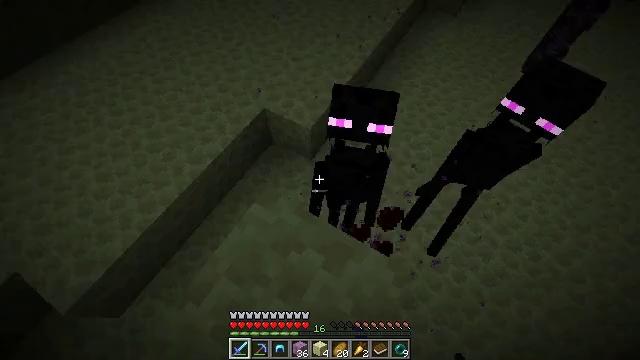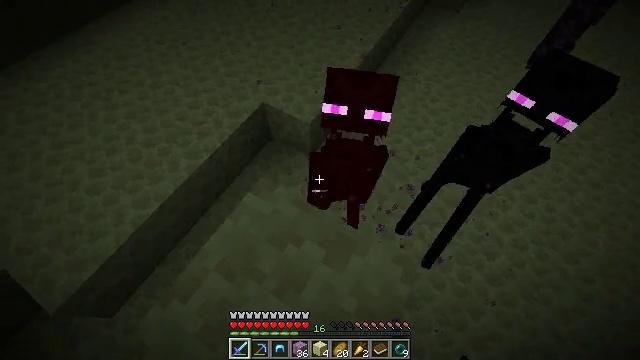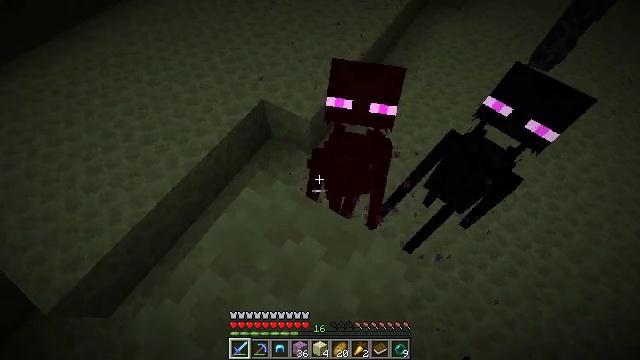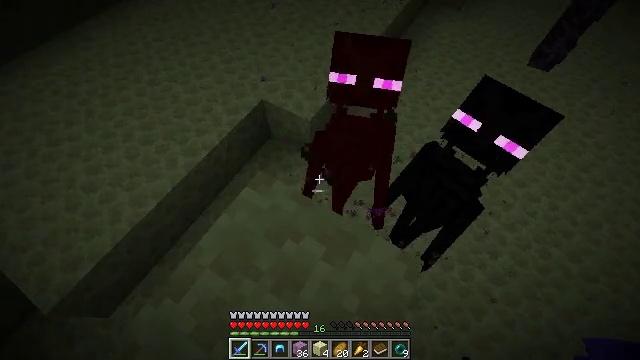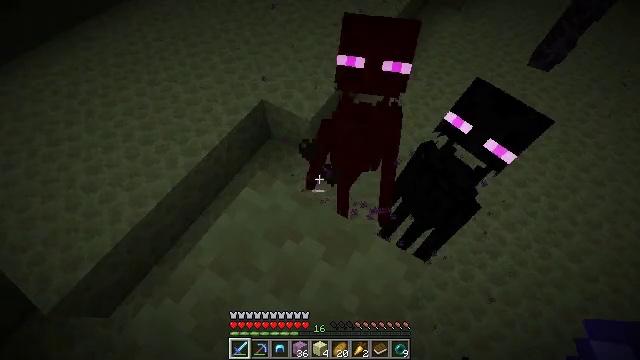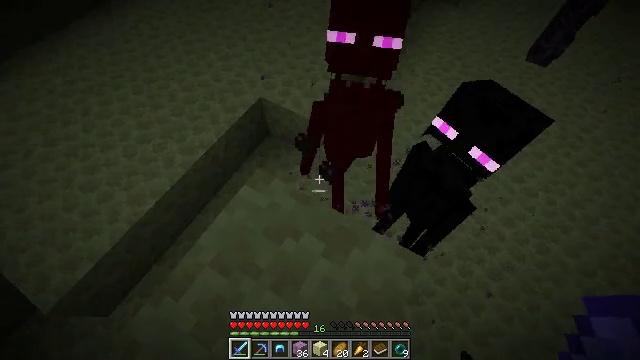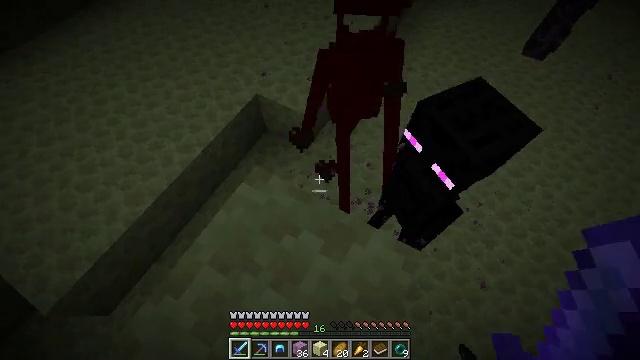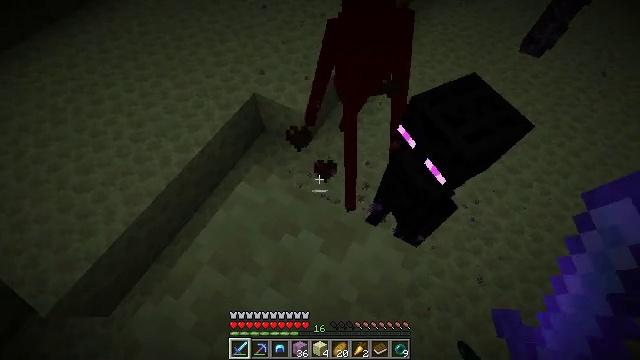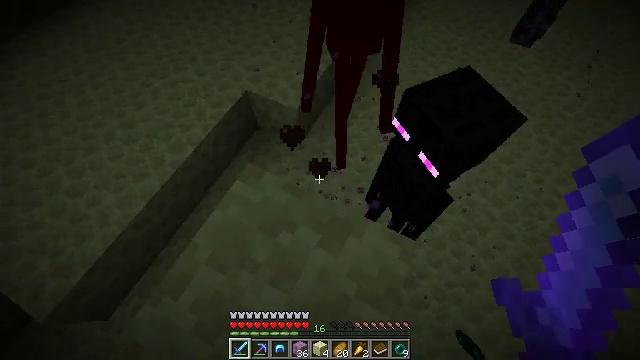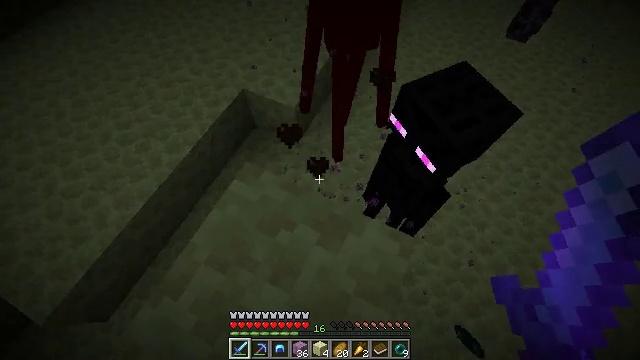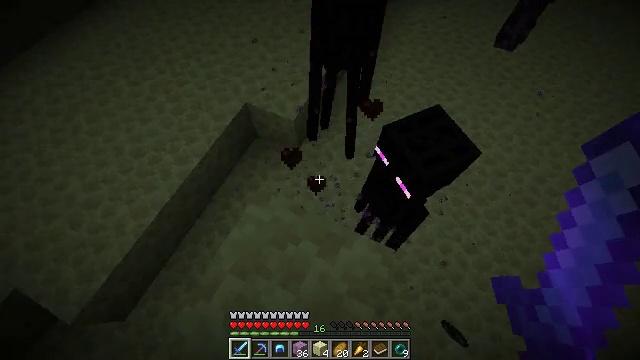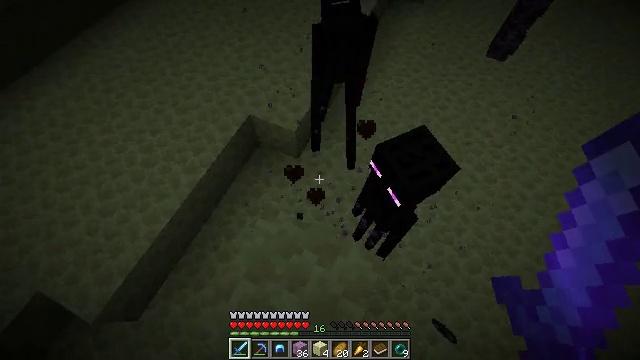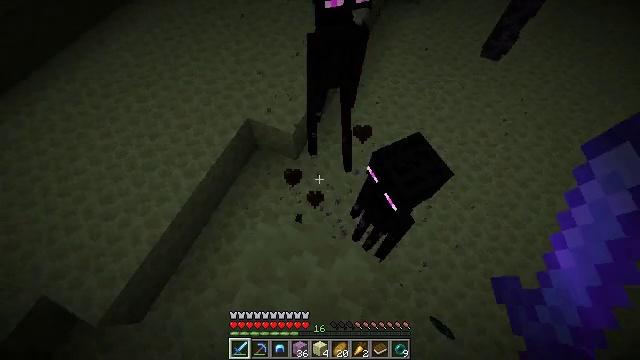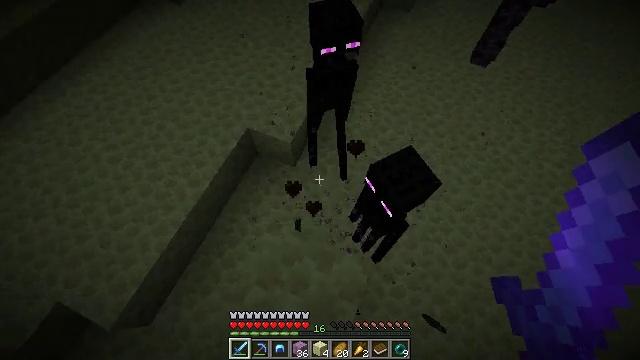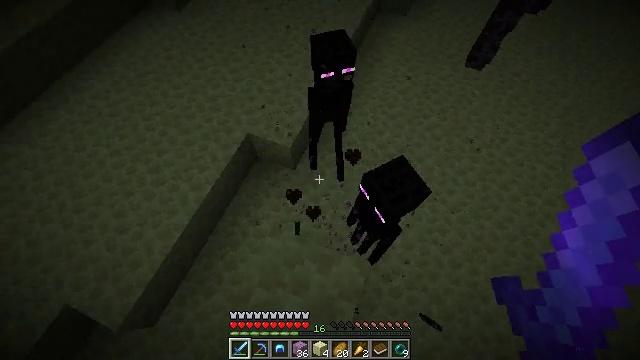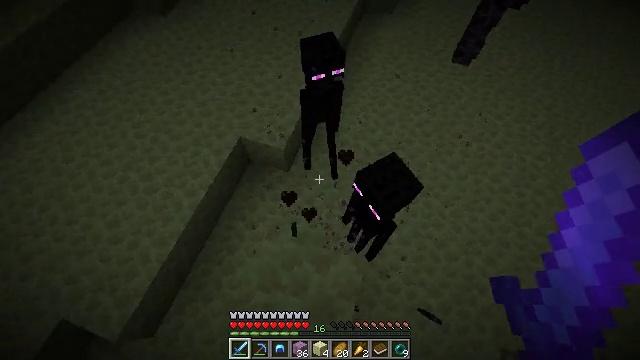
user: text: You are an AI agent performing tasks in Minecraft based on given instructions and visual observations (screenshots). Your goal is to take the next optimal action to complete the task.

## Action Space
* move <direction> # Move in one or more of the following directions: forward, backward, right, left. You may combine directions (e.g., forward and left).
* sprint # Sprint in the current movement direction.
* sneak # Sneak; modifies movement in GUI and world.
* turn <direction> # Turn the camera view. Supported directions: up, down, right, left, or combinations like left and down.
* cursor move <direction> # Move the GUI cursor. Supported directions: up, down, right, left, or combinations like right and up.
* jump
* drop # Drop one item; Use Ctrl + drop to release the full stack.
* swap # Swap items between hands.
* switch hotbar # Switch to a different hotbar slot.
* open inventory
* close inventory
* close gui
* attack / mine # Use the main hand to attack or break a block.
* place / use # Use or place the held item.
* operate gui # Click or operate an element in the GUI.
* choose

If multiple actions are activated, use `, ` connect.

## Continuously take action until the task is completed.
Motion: motion action
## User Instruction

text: Defeat an enderman.
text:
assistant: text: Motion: sneak
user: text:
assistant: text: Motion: sneak
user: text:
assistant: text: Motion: sneak
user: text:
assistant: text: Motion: sneak
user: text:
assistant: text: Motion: sneak
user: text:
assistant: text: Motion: sneak
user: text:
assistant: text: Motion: sneak
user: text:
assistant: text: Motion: sneak, turn right
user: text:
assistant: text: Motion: sneak
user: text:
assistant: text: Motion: sneak, jump
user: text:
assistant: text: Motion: sneak, jump
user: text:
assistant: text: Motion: sneak, jump
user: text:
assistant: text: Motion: sneak, turn right, jump
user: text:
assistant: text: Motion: sneak, jump
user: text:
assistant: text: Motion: sneak, turn right
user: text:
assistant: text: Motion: sneak, turn right
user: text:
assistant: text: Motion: sneak, turn right
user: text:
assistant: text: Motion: sneak, turn right, attack / mine
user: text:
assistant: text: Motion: sneak, turn right, attack / mine
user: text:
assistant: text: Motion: sneak, turn right and up, attack / mine
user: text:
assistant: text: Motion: sneak
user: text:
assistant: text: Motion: sneak, turn left
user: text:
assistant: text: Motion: sneak, turn left
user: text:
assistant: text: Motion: sneak, turn left
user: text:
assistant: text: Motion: sneak, turn left
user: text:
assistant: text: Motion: sneak
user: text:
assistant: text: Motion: sneak
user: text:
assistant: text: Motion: sneak, turn left and down
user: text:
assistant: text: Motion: sneak
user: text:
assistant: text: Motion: sneak, turn left